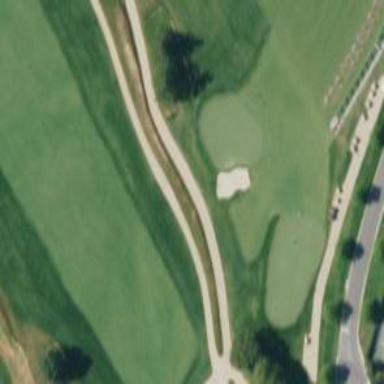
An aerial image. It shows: Service road used as golf cart path.